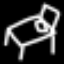
Label: bed